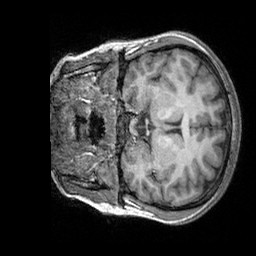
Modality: T1w
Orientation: coronal
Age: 25
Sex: female
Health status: healthy
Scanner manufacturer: siemens
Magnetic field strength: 3 T
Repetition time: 2.3 s
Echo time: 0.00303 s